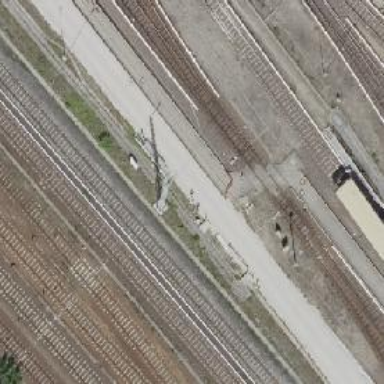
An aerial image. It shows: Railway signal.